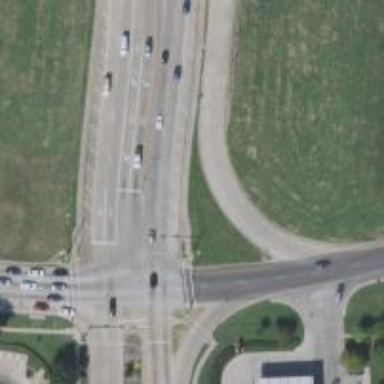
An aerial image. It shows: Secondary link road.